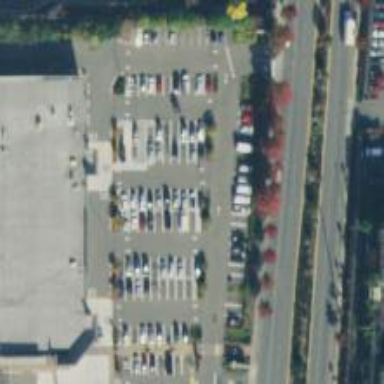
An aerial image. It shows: Trolley bay.